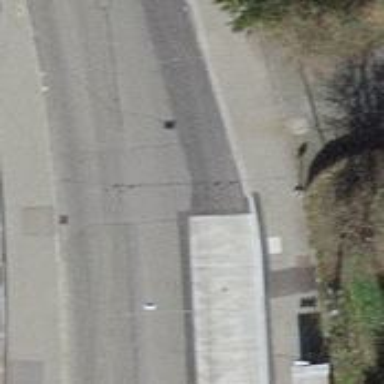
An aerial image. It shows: Bus stop for trolleybuses with designated stop position.